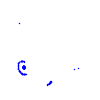
Particle: kaon